Question: It's been a long time since I've styled a table. I've got three different tables I need to style that all are going to use the same basic colors etc, but are all different shapes/sizes.
I'm wondering if anyone knows a good library or tool for generating nice html/css tables from JSON or something (you feed some JS or PHP a data structure, JSON or Arrays, and it spits out an HTML/CSS table)? Yes, I'm using them for tabular data (they are pricing sheets). Or if there is a good non-table driven alternative for displaying tabular data, I'm all ears...
Here's an example of what the background portion of the table is going to look like. Each table is going to have a different statically "highlighted" column (or none at all); this is not a hover effect, just a called out column.

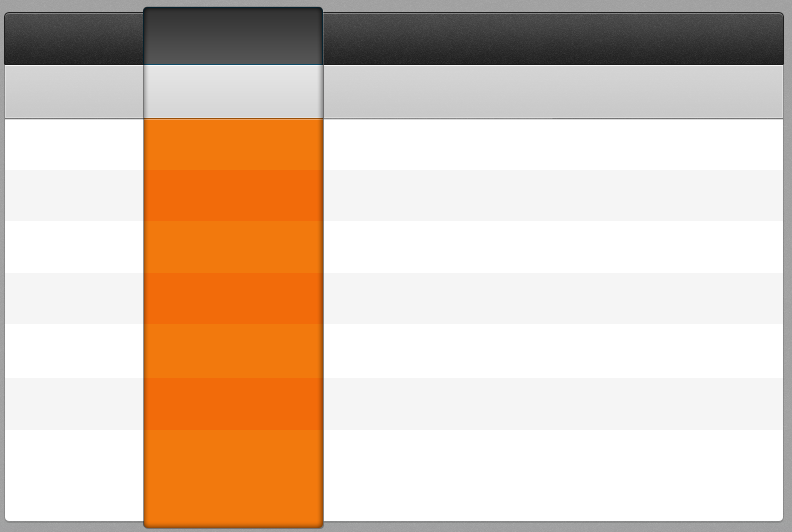
Answer: Here's another try: <URL>